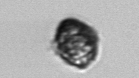
Label: Kryptoperidinium_triquetrum